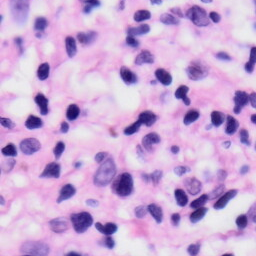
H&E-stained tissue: Skin